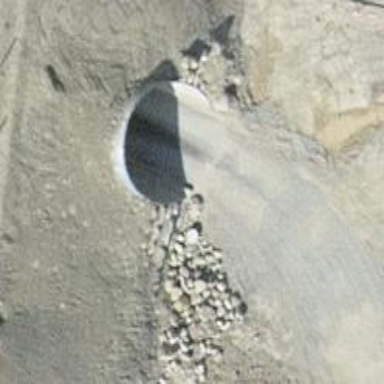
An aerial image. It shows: Service road leading to tunnel.